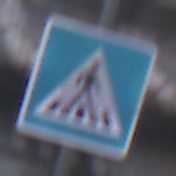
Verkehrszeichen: FussgaengerueberwegLinks
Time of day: SunriseSunset
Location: Outdoor (Urban)
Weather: PartlyCloudy
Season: NotSpecified
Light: Natural